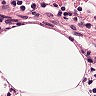
Metastatic tissue present: no